Interaction volume radius: 5 \u00c5
Interaction volume height: 10 \u00c5
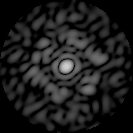
Disorder parameter: 0.8407